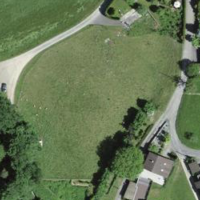
EUNIS habitat code: 55
Species observed at this site:
Convallaria majalis